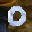
Label: 0